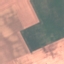
Label: AnnualCrop